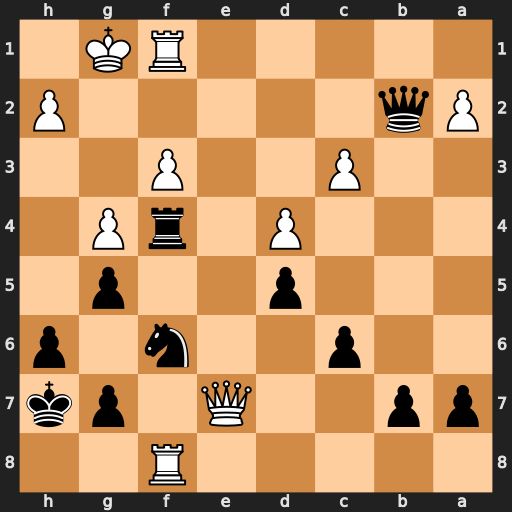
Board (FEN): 5R2/pp2Q1pk/2p2n1p/3p2p1/3P1rP1/2P2P2/Pq5P/5RK1
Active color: b
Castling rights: -
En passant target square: -
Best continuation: Nxg4 Rh8+ Kxh8 Qe8+ Kh7